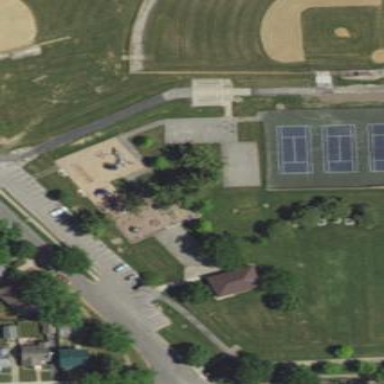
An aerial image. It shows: Playground area for leisure land.